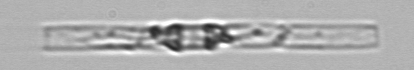
Label: Dactyliosolen_blavyanus